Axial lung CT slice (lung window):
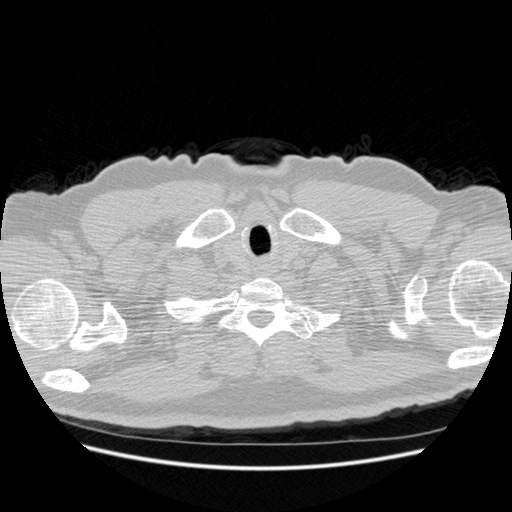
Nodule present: no